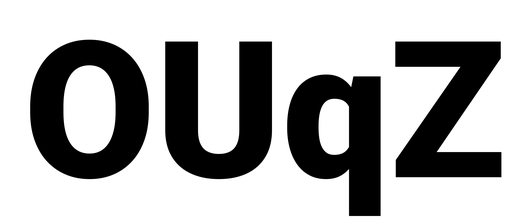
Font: Roboto_Black